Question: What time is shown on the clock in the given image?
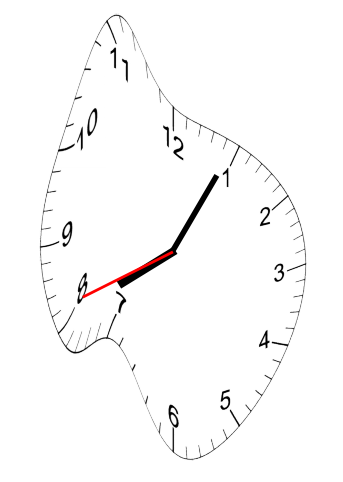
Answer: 08:04:41